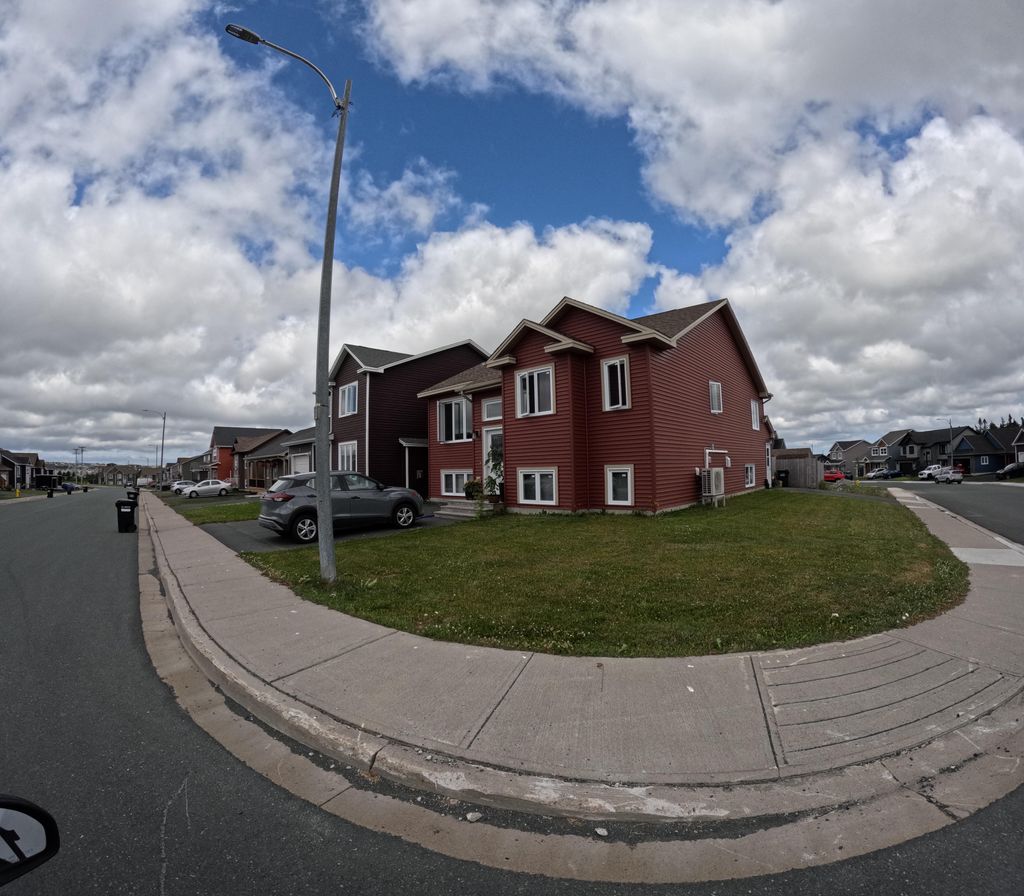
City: st_johns